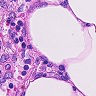
Metastatic tissue present: no